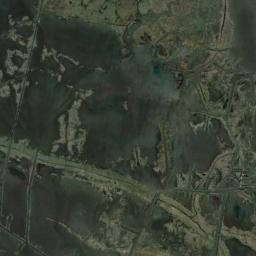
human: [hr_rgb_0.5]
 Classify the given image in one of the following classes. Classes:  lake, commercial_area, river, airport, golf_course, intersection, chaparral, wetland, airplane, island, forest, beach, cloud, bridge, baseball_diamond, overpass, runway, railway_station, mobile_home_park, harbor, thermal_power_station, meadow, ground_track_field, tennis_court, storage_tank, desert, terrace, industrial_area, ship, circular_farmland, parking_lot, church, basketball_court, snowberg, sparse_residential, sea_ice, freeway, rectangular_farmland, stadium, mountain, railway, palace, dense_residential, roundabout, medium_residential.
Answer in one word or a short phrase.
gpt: wetland